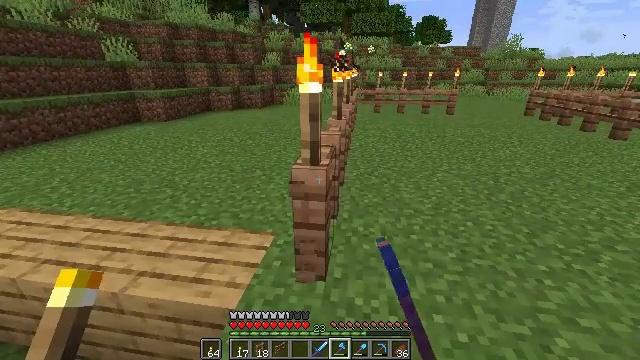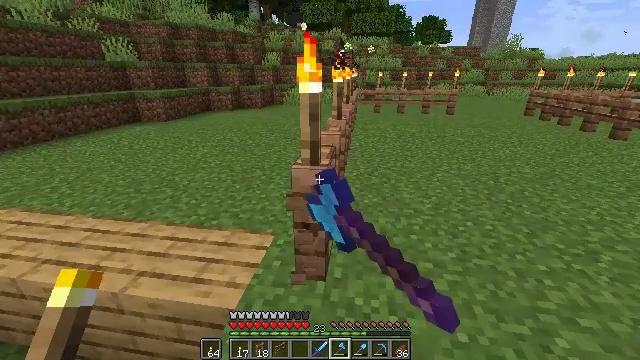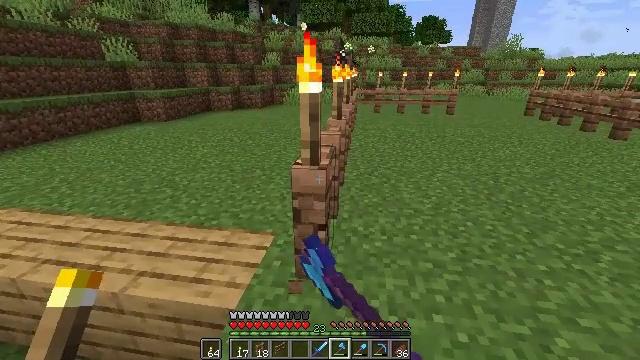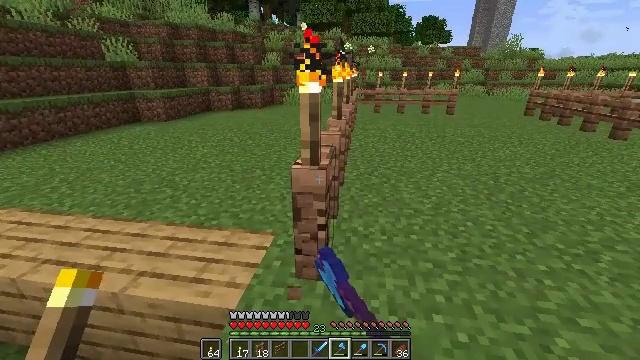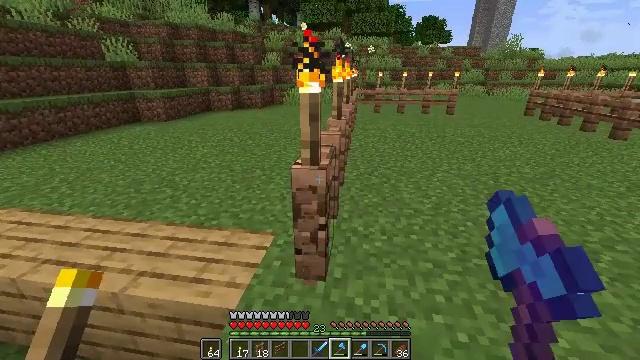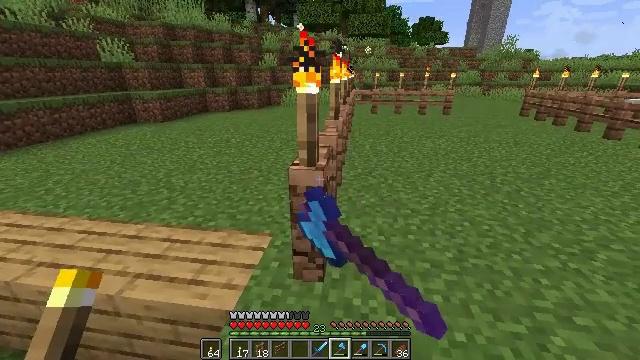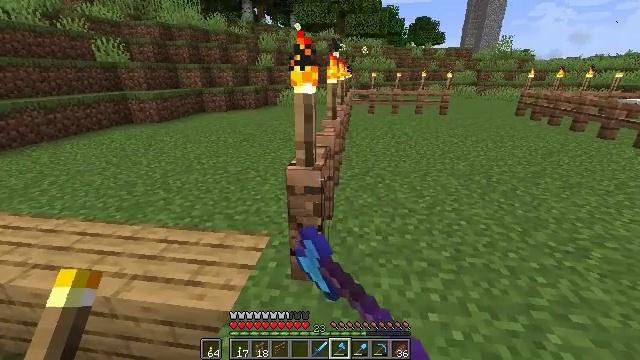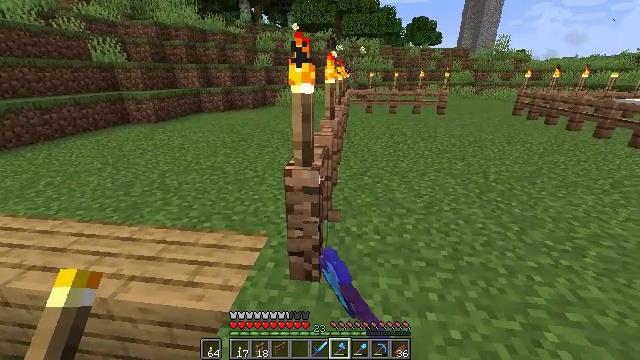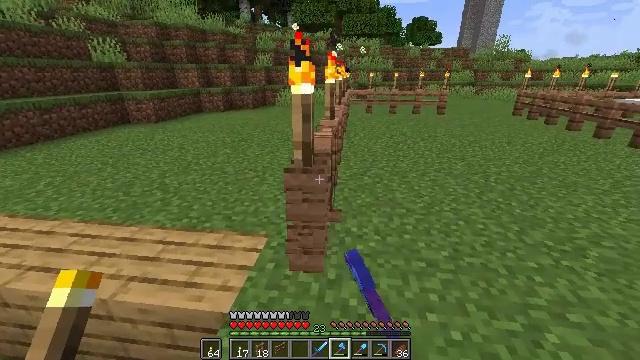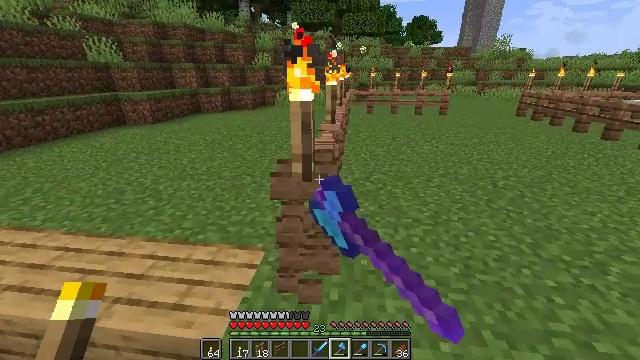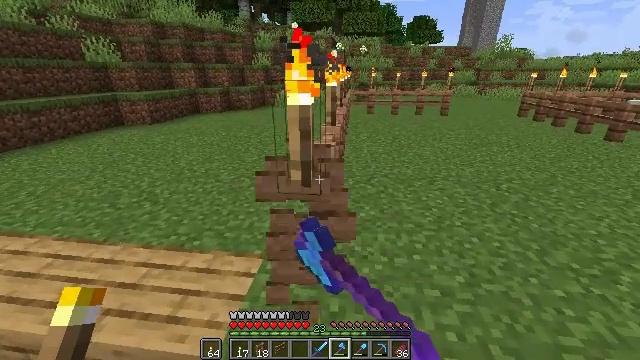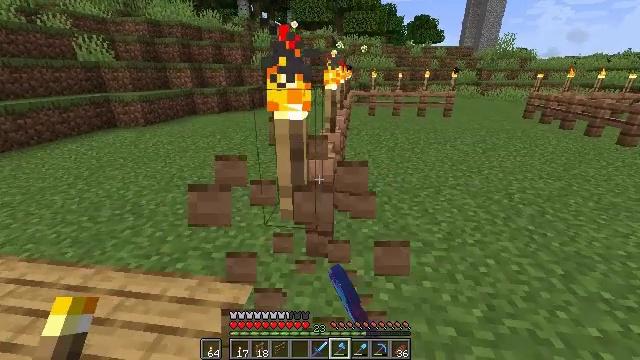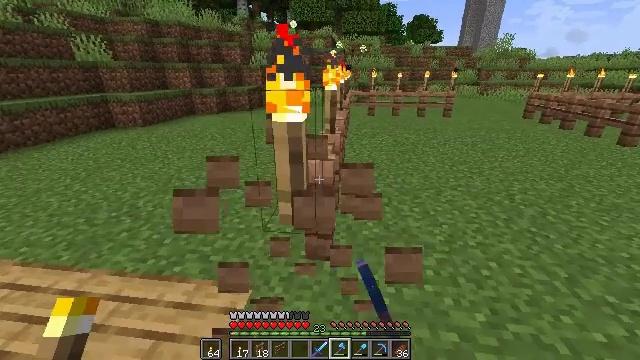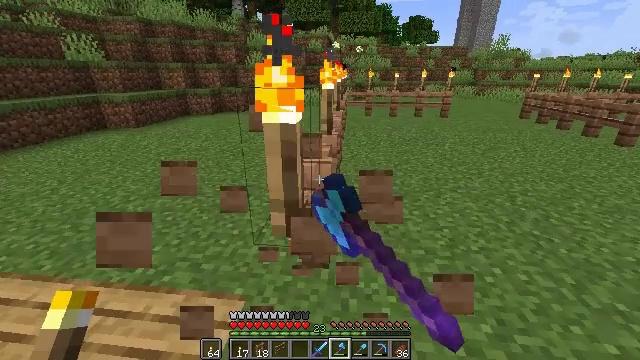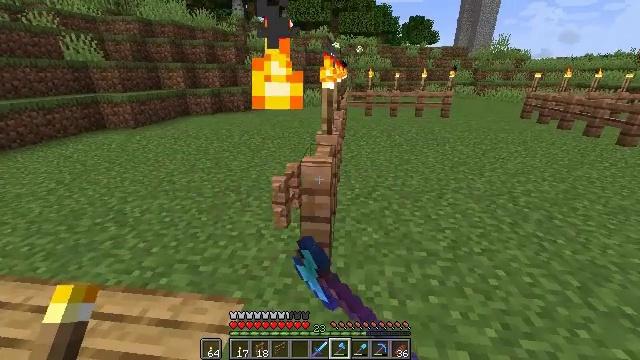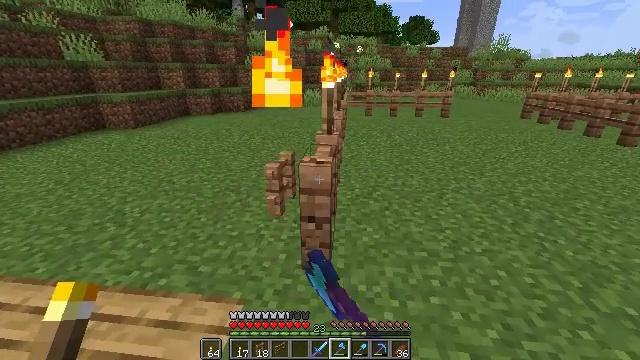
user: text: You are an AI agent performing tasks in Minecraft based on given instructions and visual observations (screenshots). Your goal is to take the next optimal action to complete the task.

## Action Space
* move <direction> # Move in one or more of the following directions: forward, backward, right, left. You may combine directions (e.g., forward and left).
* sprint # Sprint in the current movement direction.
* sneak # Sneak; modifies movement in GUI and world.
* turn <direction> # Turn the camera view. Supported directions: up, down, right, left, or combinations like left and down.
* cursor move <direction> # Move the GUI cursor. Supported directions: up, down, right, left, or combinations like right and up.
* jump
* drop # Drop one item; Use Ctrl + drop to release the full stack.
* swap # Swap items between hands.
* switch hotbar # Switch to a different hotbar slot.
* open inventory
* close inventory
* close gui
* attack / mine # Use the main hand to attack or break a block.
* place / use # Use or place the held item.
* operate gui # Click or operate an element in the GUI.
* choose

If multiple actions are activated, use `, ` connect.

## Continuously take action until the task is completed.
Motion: motion action
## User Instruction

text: Break the jungle fence to collect it.
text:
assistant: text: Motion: attack / mine
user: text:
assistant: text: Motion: attack / mine
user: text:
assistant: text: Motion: attack / mine
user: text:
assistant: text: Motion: attack / mine
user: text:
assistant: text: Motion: attack / mine
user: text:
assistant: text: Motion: attack / mine
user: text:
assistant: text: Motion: attack / mine
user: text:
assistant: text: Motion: move forward, attack / mine
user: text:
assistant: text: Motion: move forward, attack / mine
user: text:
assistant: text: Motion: move forward, attack / mine
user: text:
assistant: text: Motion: move forward, attack / mine
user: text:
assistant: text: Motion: attack / mine
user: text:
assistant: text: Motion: attack / mine
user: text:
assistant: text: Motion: attack / mine
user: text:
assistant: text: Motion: attack / mine
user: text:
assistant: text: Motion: attack / mine
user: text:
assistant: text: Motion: attack / mine
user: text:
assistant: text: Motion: attack / mine
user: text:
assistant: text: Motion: attack / mine
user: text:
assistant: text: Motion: attack / mine
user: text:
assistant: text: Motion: attack / mine
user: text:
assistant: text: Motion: move forward, attack / mine
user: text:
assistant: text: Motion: move forward, turn right, attack / mine
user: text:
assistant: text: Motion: move forward, attack / mine
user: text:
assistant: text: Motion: move forward, attack / mine
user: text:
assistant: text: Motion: move forward, attack / mine
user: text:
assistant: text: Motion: attack / mine
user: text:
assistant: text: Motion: attack / mine
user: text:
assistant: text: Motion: attack / mine
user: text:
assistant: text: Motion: attack / mine